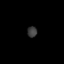
Tissue: lung
Cell type: Endothelial cells
Senescence score: 0.613
Nuclear area (px): 106
Mean DAPI intensity: 57.368